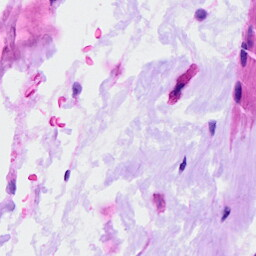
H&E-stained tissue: Ovarian